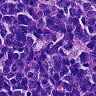
Metastatic tissue present: no